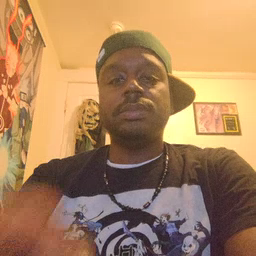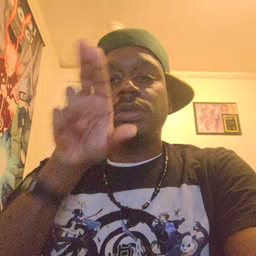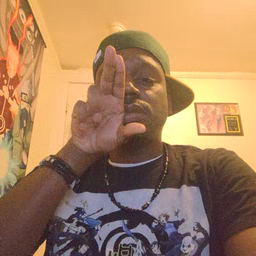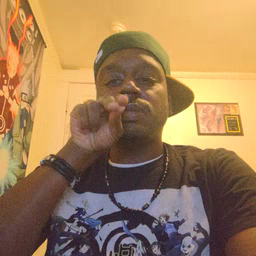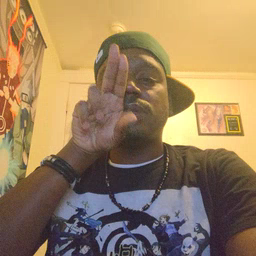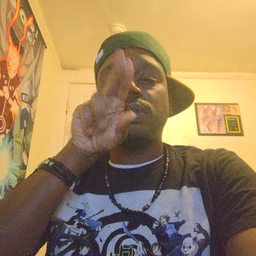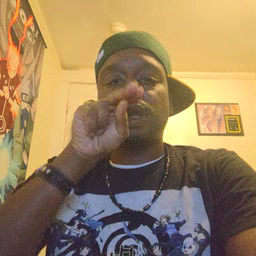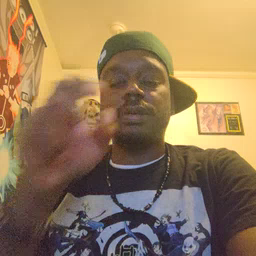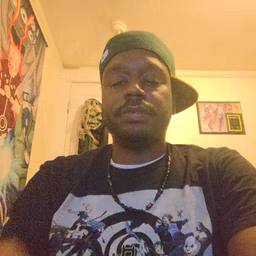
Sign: duck